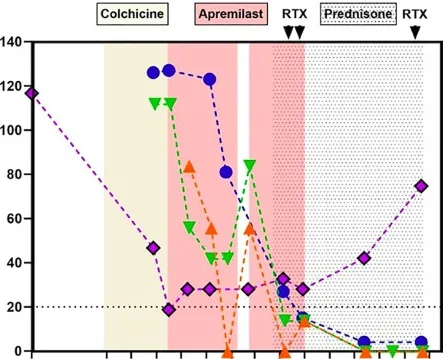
Evolution over time of anti-Dsg3 autoantibodies titer, weight, numeric pain rating scale and number of oral lesions.
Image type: pathology (h&e)